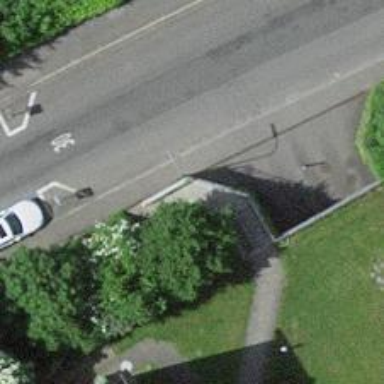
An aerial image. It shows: Steps with paving stones surface. There is also ramp present.